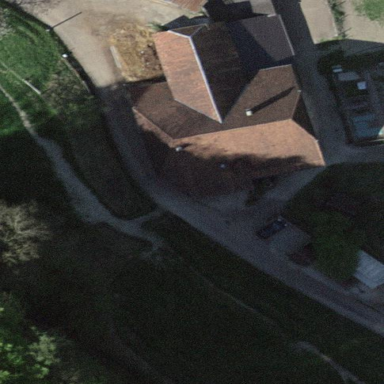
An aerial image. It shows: Farm building.